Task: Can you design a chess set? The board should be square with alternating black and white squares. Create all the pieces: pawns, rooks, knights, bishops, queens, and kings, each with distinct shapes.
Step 1576:
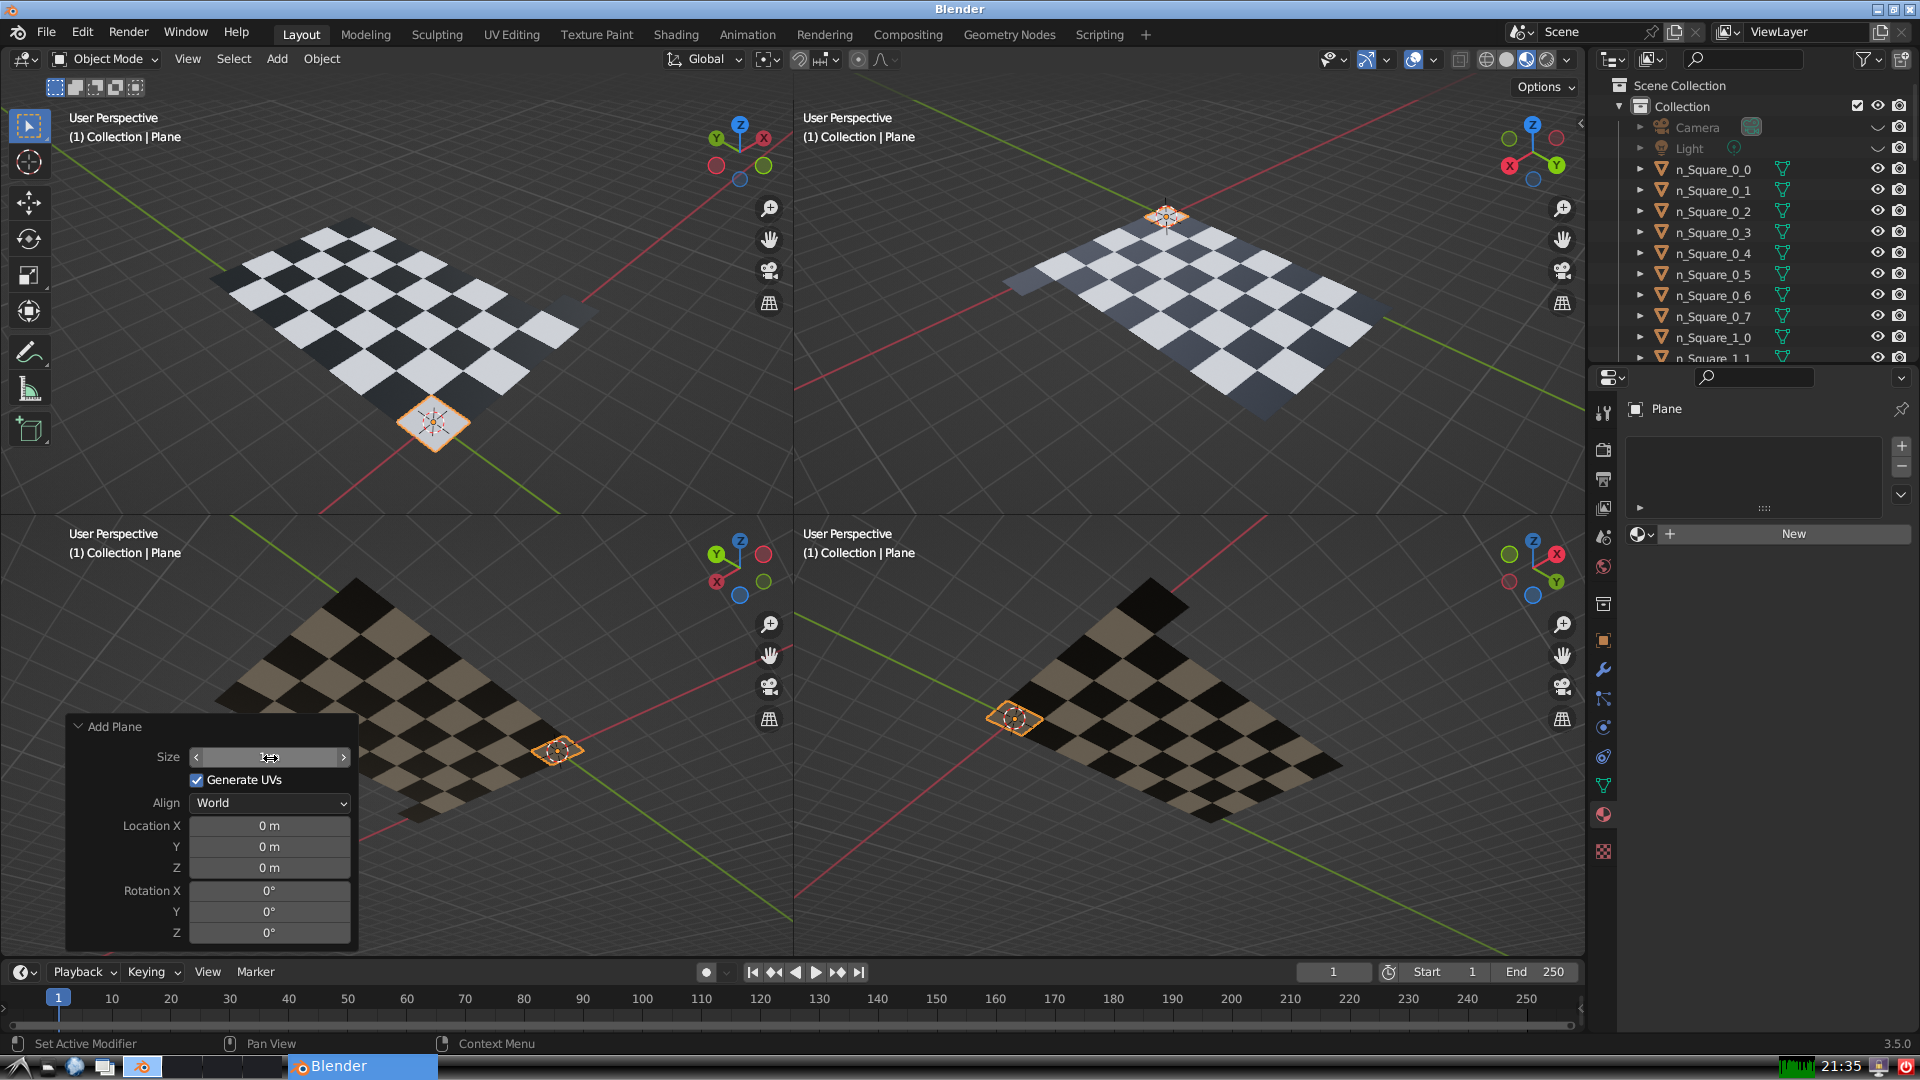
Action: click: no